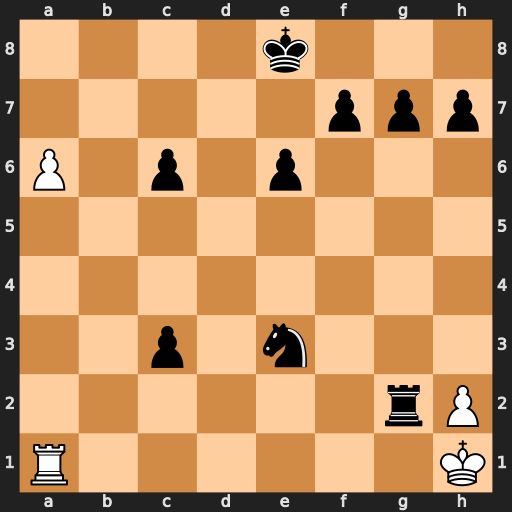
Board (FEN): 4k3/5ppp/P1p1p3/8/8/2p1n3/6rP/R6K
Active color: w
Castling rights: -
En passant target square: -
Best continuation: a7 Rd2 a8=Q+